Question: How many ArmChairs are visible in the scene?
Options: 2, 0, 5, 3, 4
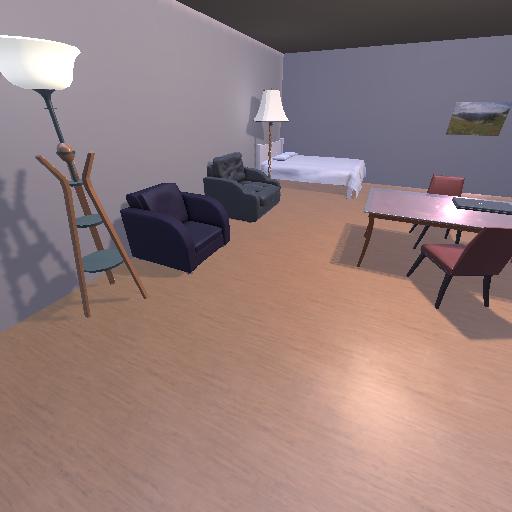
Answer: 2